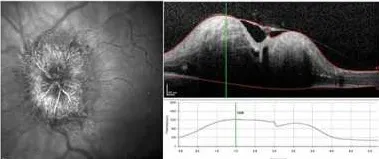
Left. Eyes.
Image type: ophthalmic_imaging (oct)